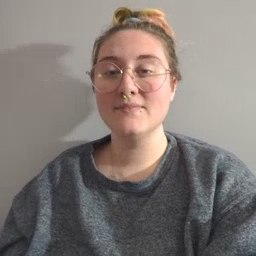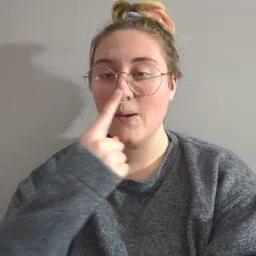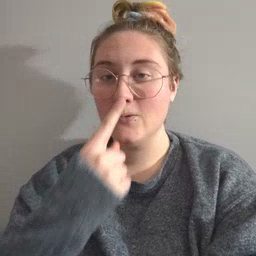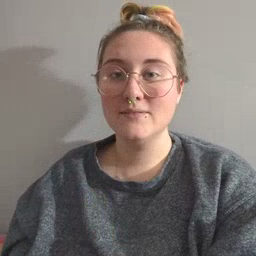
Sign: nose